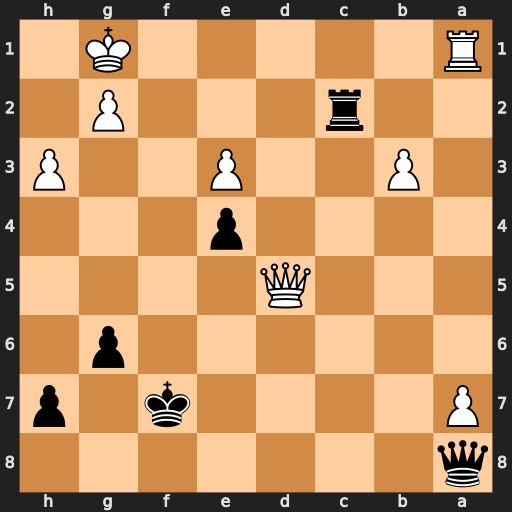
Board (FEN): q7/P4k1p/6p1/3Q4/4p3/1P2P2P/2r3P1/R5K1
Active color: b
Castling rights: -
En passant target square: -
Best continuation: Qxd5 a8=Q Rc1+ Rxc1 Qxa8